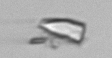
Label: detritus_transparent